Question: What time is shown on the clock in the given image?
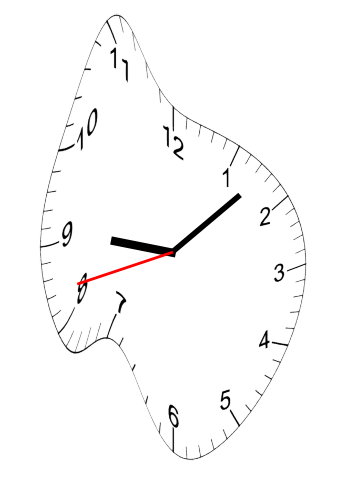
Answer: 09:07:42